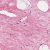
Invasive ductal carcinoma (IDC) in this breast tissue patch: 0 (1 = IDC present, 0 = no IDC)